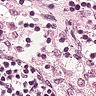
Metastatic tissue present: no